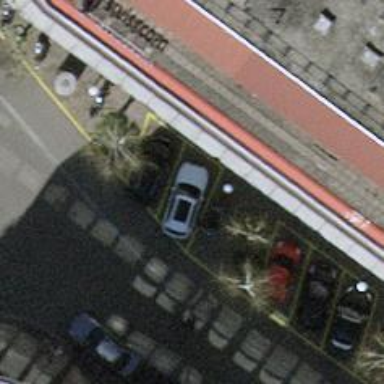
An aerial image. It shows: Asphalt sidewalk.